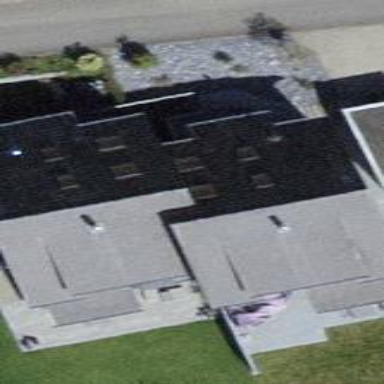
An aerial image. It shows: Building with tile roof.